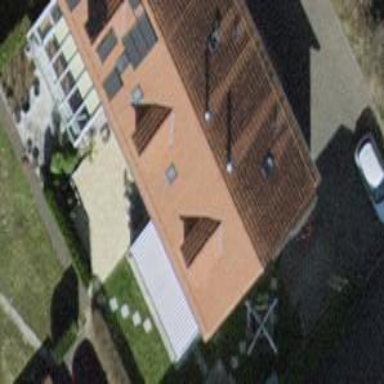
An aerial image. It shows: Gabled house with tiled roof.